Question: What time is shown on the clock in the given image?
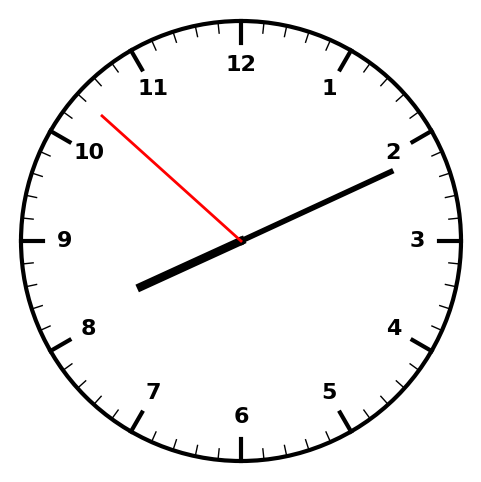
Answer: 08:10:52